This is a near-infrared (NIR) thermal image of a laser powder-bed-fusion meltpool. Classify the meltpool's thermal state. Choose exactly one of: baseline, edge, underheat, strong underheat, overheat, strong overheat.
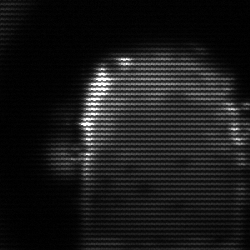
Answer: baseline